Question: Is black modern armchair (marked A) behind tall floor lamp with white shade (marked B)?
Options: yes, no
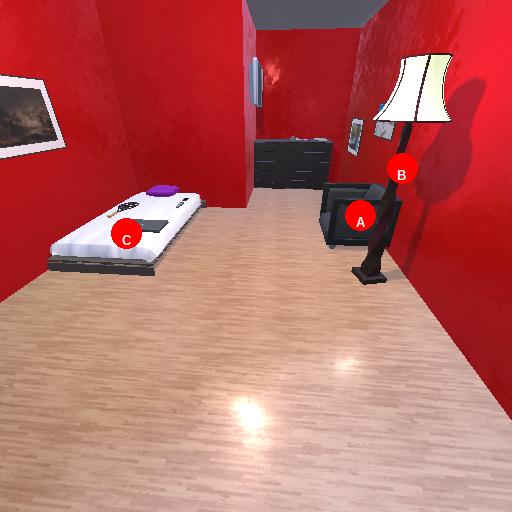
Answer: yes